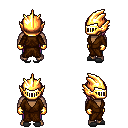
a pixel art fantasy rpg character, male body template, human, dark skin, brown robe, magenta pants, white blonde pageboy hairstyle, gold helm, gold gloves, gray slippers, four views (front, back, left, right), 2x2 character sprite sheet, small pixel art, hard edges, no anti-aliasing